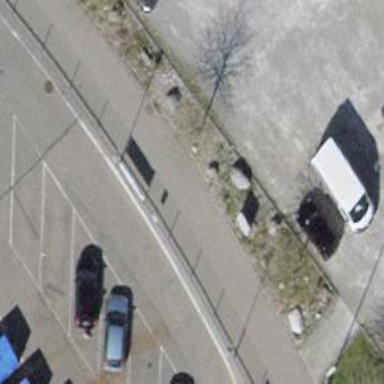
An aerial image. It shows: Charging station.